Question: We have successfully configured a MobileFirst 7.0 server for testing and production environment, and deploy an application on it. But after several real devices installing the App (both iOS and Android), we CAN NOT see any devices in the worklightconsole.
'''
No device registered in this runtime.
'''

So how can these devices which havd already installed the app be recognized and displayed in the worklightconsole device tab.
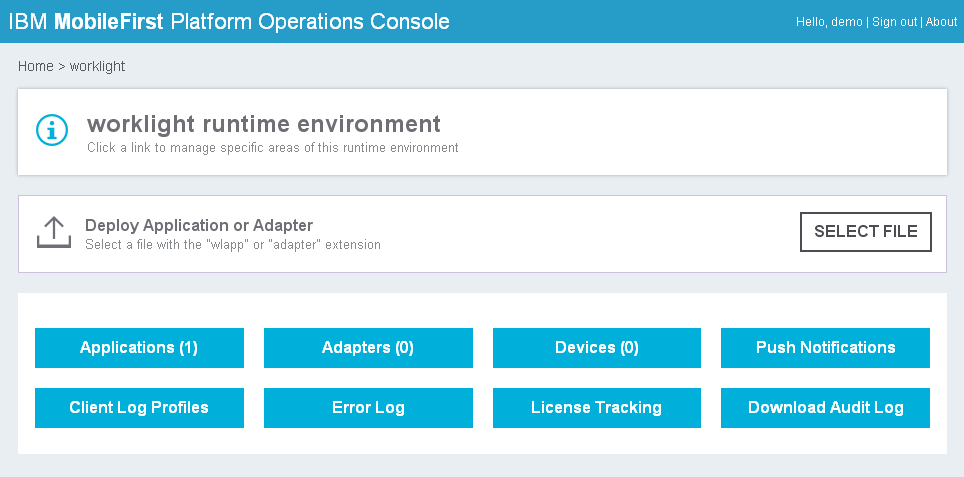
Answer: See here: <URL>
>
A comma-separated ordered list of user identity realms for OAuth
authentication. The realms should be ordered by preference. The first
successfully authenticated realm in this list is selected as the user
identity realm. If the list is empty, or no realm in the list was
authenticated, the ID token contains no identity information. This
element is optional and the default value is an empty list.'<userIdentityRealms>WASLTPARealm, CustomAuthenticatorRealm</userIdentityRealms>'Note: This attribute is
used to set user identity in the OAuth-based flows. For the classic
(pre-V7.0) flows, see the documentation for the <URL>.
You'll need to provide your realm name in the application-descriptor.xml file in order for the app to be listed in the Devices tab.